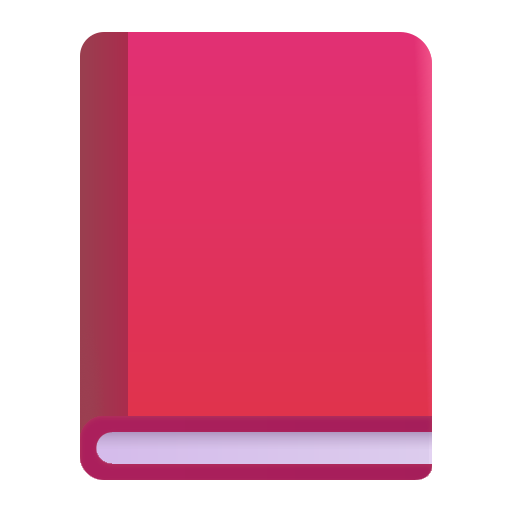
closed book color